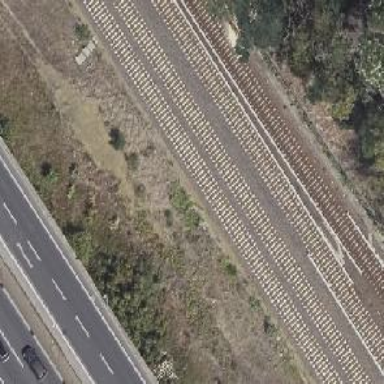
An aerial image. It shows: Solitary milestone along the railway.